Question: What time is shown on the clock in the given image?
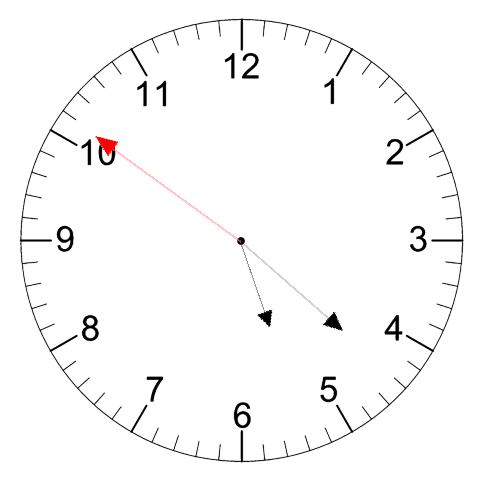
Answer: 05:21:51